Field crop: tomato
Growth stage: 1
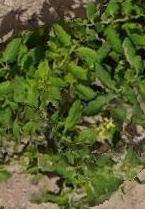
Species: tomato